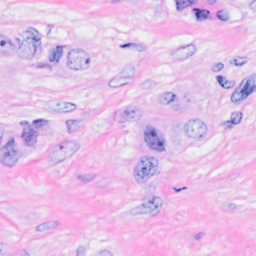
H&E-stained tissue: Breast